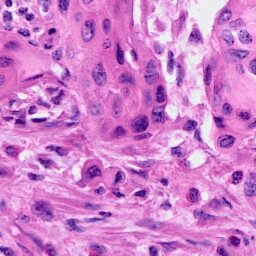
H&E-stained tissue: Cervix